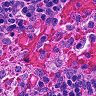
Metastatic tissue present: no